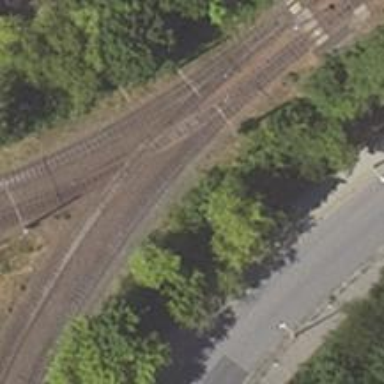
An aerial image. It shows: Railway crossing.